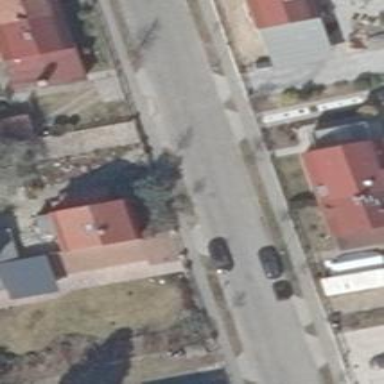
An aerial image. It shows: Residential road with separate sidewalks on both sides.